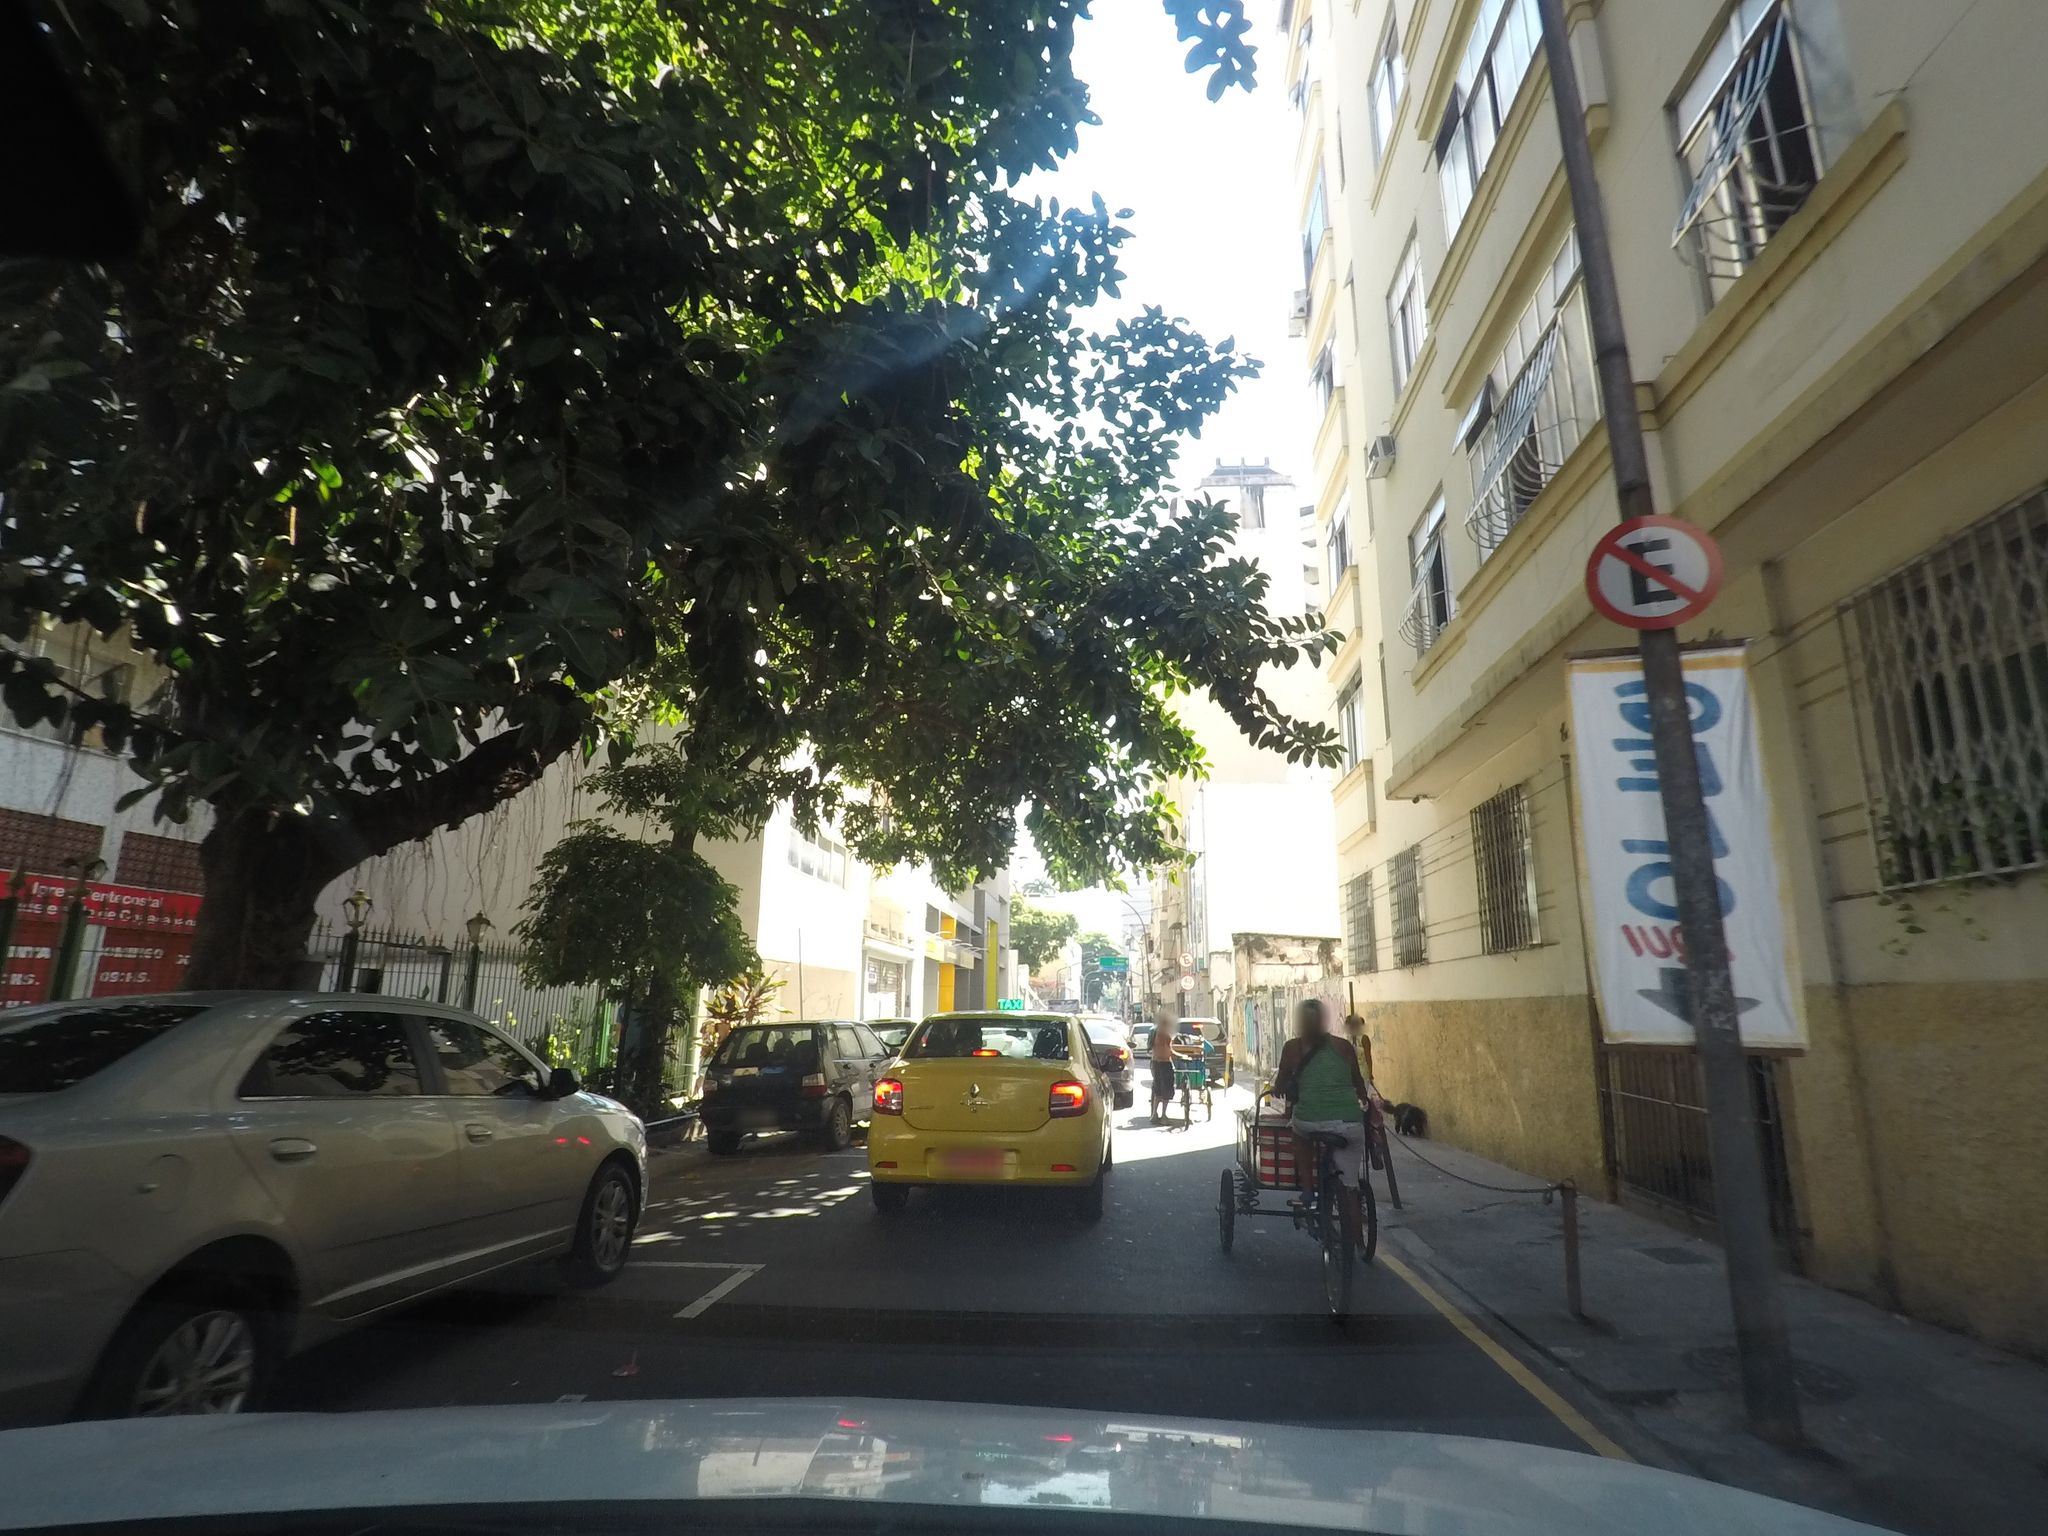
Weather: clear
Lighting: day
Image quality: good
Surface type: driving surface
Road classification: residential
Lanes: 1
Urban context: urban centre
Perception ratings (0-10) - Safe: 6.38, Lively: 9.38, Beautiful: 8.06, Boring: 0.53, Depressing: 1.49, Wealthy: 5.17